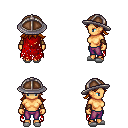
a pixel art fantasy rpg character, female body template, human, tanned skin, red tattered cape, magenta pants, brunette loose hair, chain helm, leather bracers, white slippers, four views (front, back, left, right), 2x2 character sprite sheet, small pixel art, hard edges, no anti-aliasing